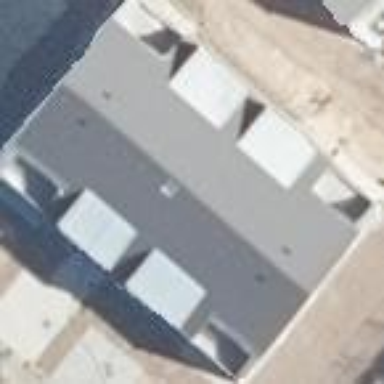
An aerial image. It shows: Building.